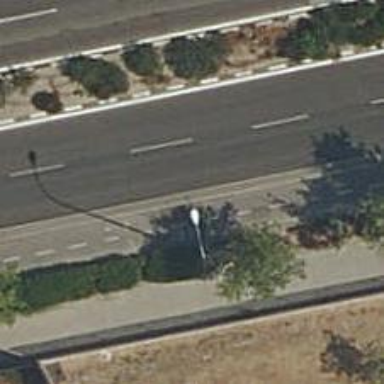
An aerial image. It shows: Kerb barrier.